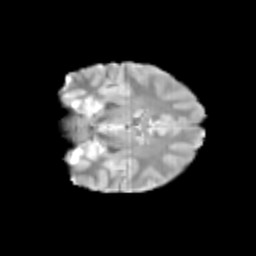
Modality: T2w
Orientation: coronal
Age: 11
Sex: female
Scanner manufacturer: siemens
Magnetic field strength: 3 T
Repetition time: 3.8 s
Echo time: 0.07 s